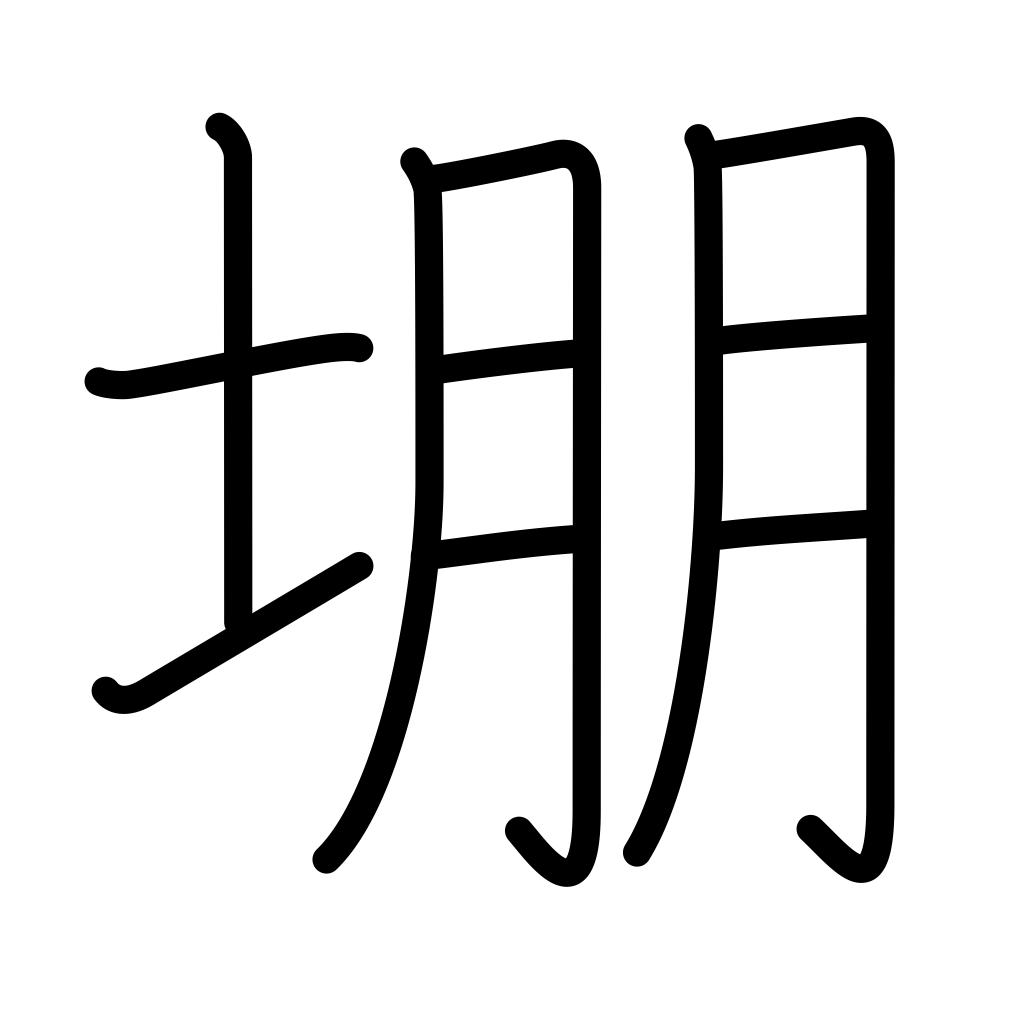
Meaning: bury, archery target mound